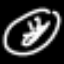
Label: clock